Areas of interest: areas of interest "Anhui Province Center for Disease Prevention and Control (Fahua Avenue)"
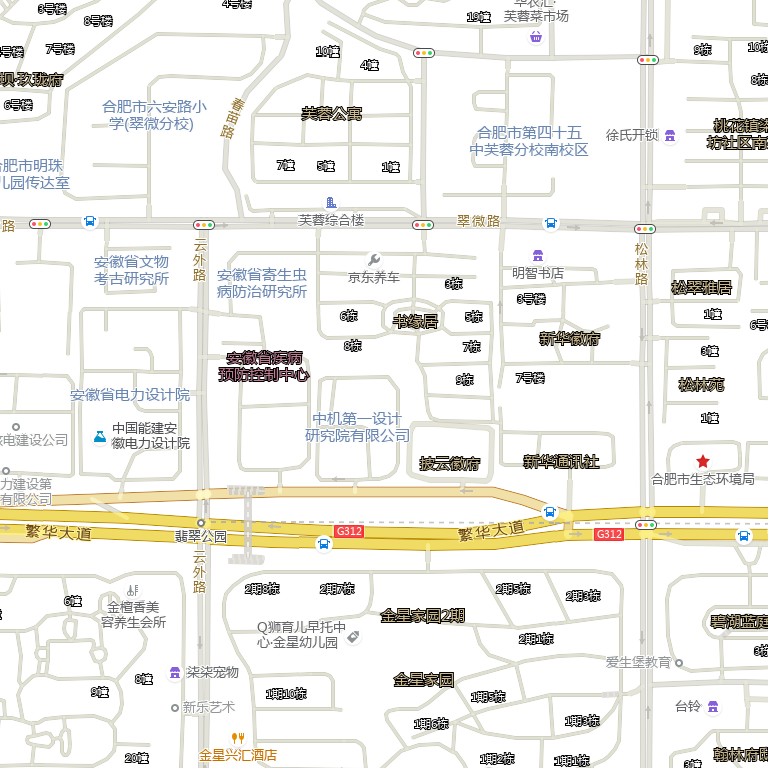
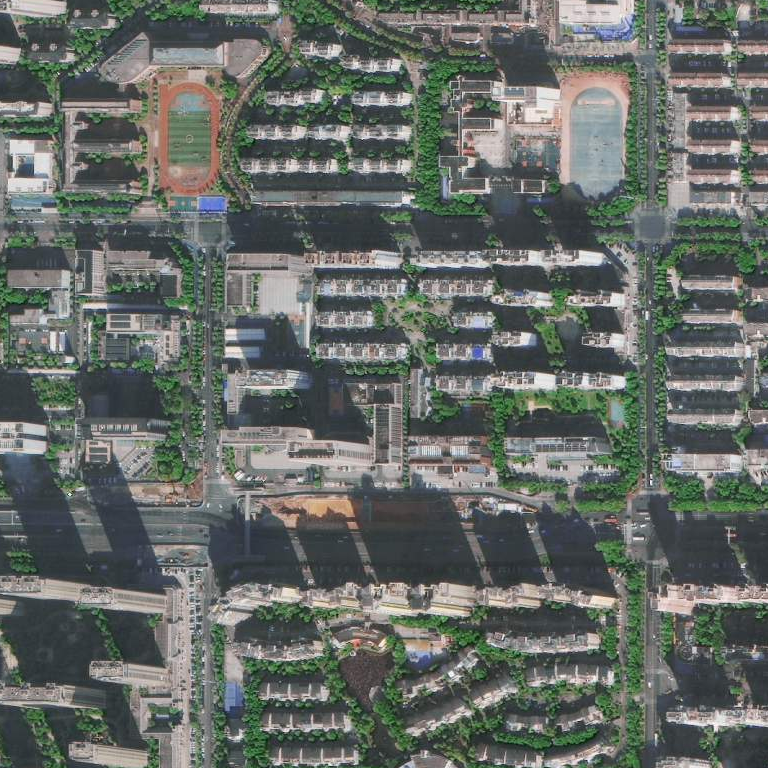